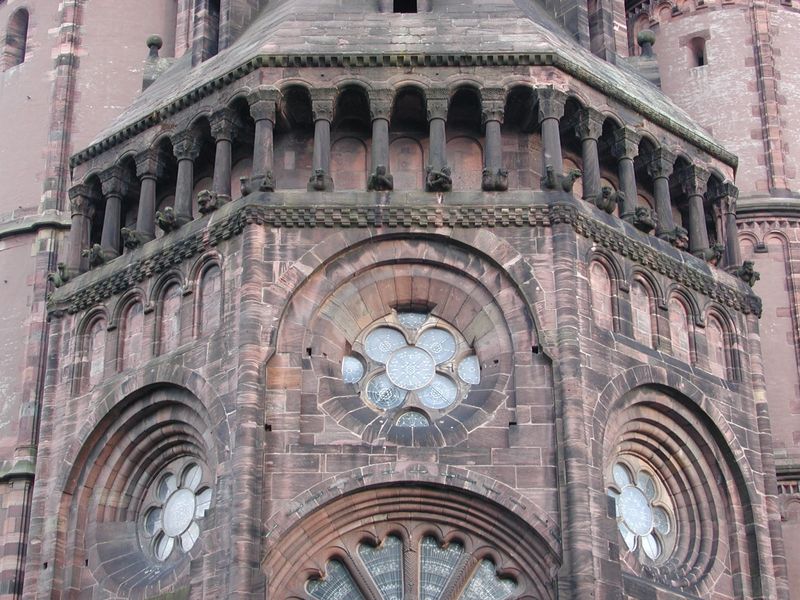
Titel: Dom St. Peter und Paul in Worms
Standort: Worms, Dom (EU - D - RP)
Schlagwörter: ausschnitt, fenster, glas, schwarz, säule, säulen, dach, rose, rot, ornament, alt, architektur, stein, steine, kirche, figur, gotik, kreis, rund, turm, ansicht, bogen, fassade, mauer, ziegel, backstein, figuren, nasen, detail, ornamente, galerie, foto, bögen, kolonnade, balustrade, dom, seite, kreise, kapitelle, kathedrale, gesims, sandstein, rosette, apsis, rundbögen, romanik, chor, wasserspeier, rosetten, achteck, sechseck, notre dame, romanisch, fensterrose, kirchenfenster, aachen, blendfenster